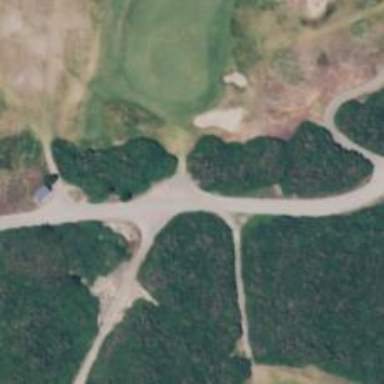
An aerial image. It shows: Path used for both walking and golf.